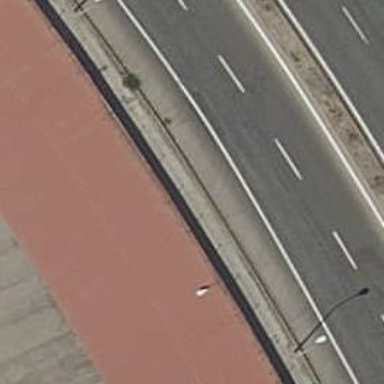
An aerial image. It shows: Sidewalk.